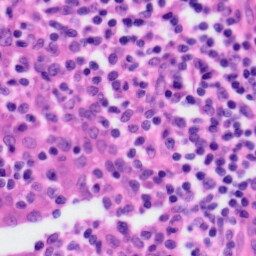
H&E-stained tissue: Tonsil